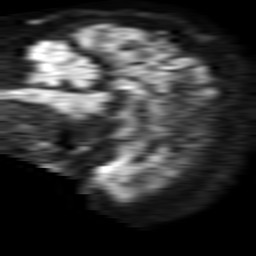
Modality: TRACE
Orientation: sagittal
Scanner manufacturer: philips
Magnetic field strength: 1.5 T
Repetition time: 3.409 s
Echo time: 0.06922 s